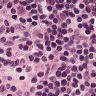
Metastatic tissue present: no